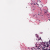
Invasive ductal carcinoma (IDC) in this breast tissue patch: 0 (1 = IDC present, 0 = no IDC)